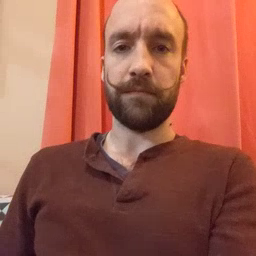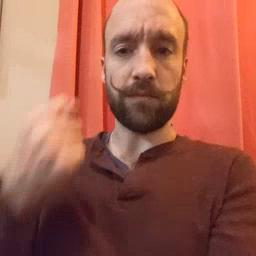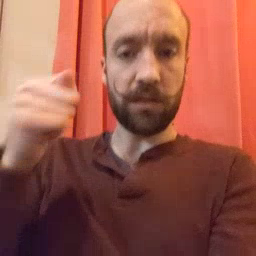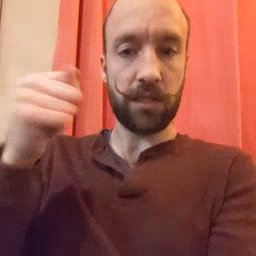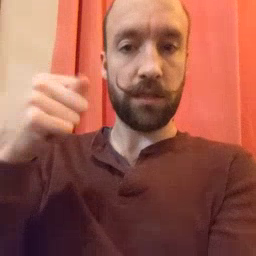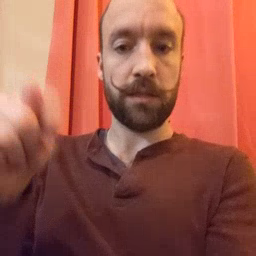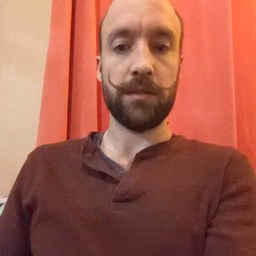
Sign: toy